Chest X-ray:
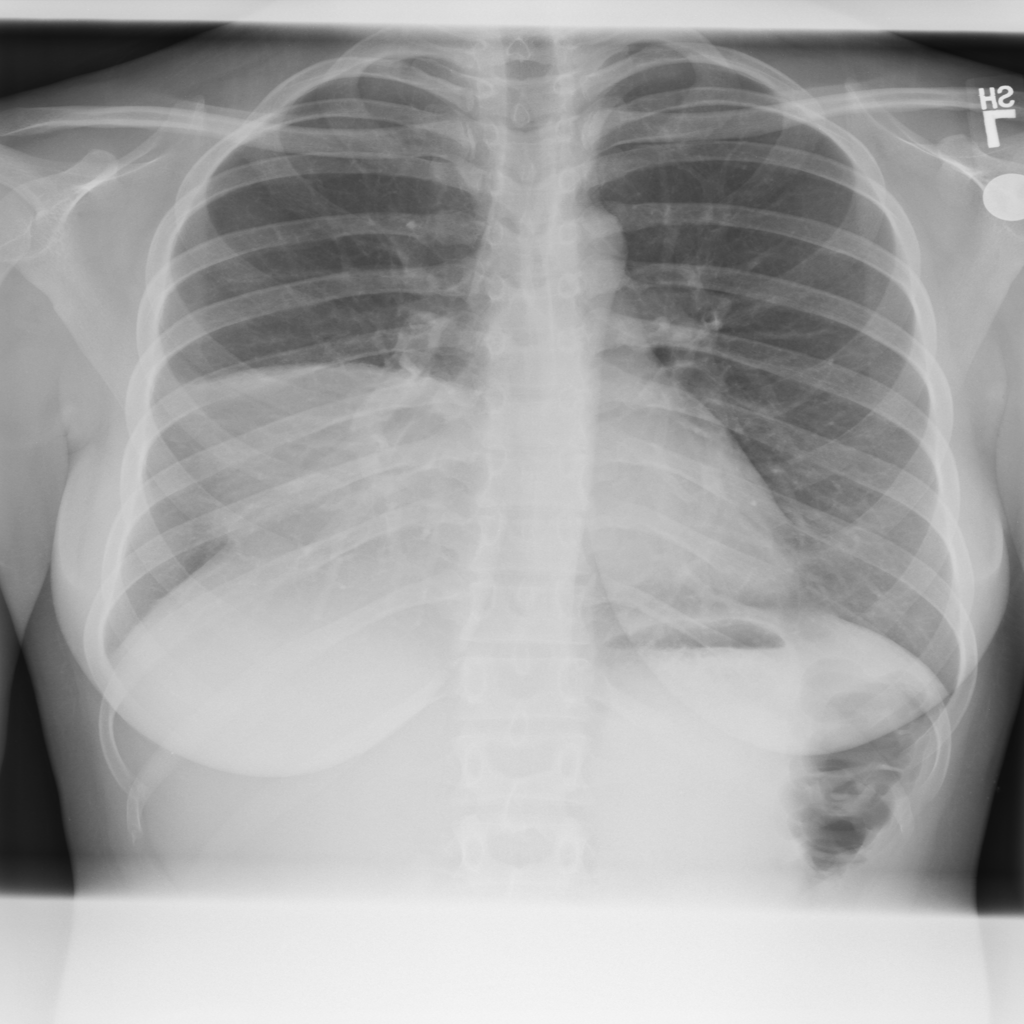
Findings: Consolidation
No abnormal finding: no